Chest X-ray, PA view. Patient: 25 years old, sex M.
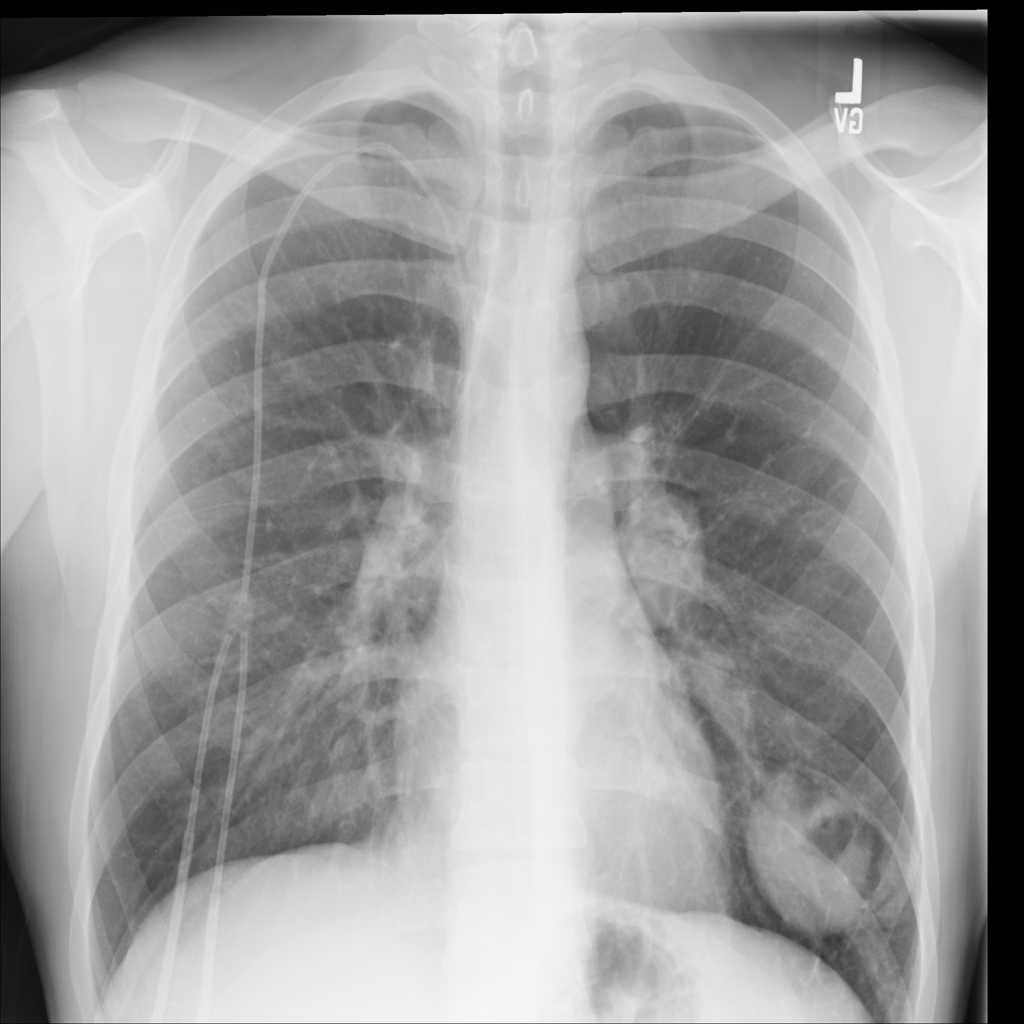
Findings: No Finding